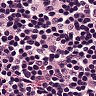
Metastatic tissue present: no